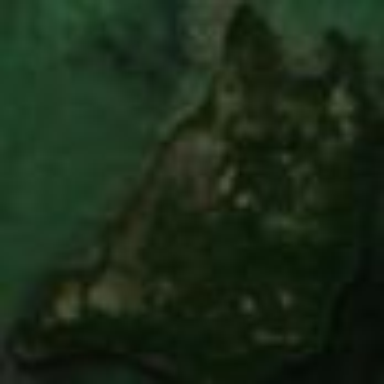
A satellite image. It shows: Islet along the natural coastline.